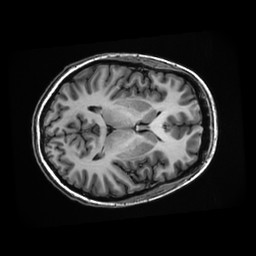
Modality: T1w
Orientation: axial
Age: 31
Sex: female
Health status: healthy
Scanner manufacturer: ge
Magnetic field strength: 3 T
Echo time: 0.0052 s